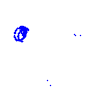
Particle: pion